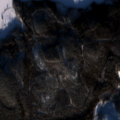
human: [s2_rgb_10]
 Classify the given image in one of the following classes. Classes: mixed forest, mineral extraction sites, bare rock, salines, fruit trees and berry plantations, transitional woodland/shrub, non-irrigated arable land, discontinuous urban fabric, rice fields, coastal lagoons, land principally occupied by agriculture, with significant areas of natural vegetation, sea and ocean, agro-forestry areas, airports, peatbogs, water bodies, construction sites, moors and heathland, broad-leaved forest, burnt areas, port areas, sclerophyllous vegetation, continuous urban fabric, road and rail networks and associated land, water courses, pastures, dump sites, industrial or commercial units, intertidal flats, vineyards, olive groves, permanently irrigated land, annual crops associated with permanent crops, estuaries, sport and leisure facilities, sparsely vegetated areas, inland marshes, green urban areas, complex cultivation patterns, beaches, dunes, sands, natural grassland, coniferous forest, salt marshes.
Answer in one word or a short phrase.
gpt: coniferous forest, mixed forest, transitional woodland/shrub, water bodies